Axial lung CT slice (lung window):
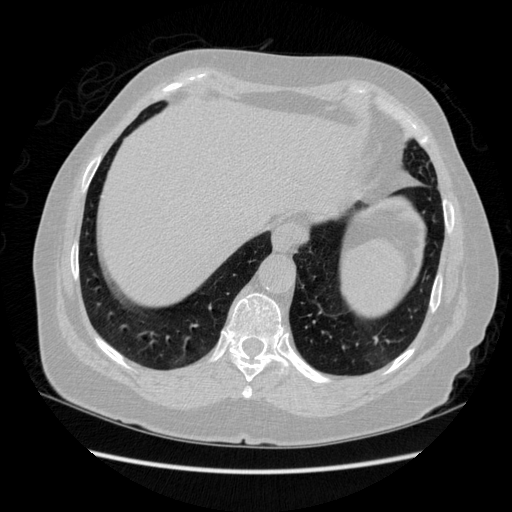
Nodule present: no